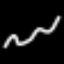
Label: squiggle